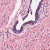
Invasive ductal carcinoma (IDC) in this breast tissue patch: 1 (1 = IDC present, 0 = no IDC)